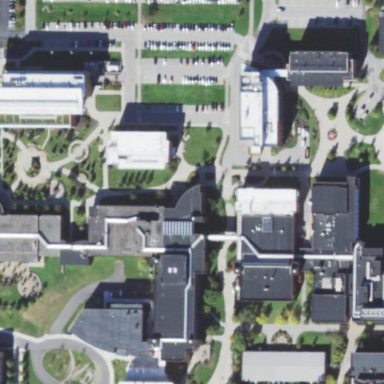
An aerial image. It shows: Flat-roofed university building.